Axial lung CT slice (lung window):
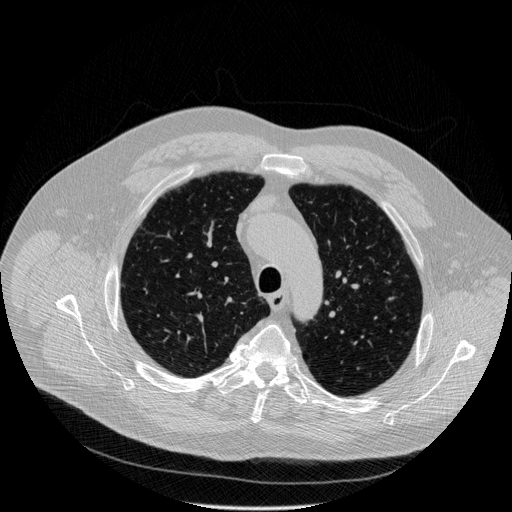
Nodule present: no